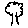
Label: tree